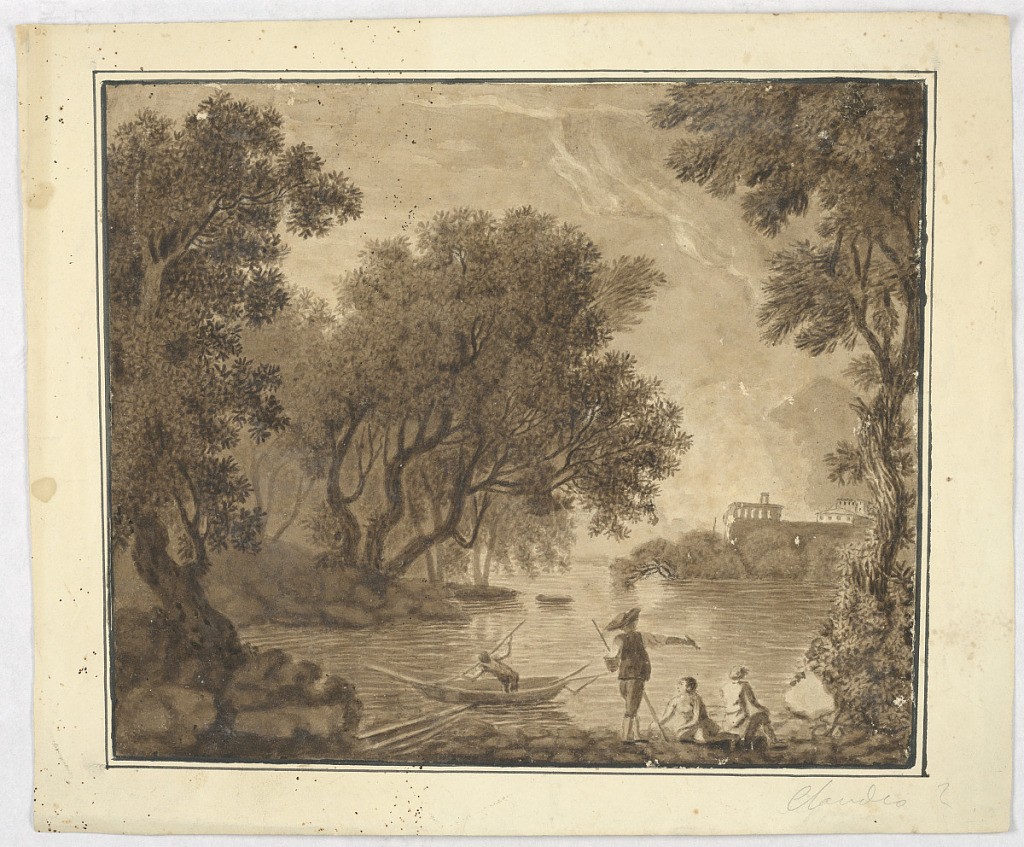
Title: Fishermen in Landscape
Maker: Carlo Marchionni, Italian, 1702–1786
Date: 1770–1786
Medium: Pen and brown ink with brown wash on off-white paper, lined
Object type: Drawing
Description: A scene framed by trees. A group of four men at the edge of a body of water. One stands in a boat spearing a fish. Two buildings visible on elevated land in the background.